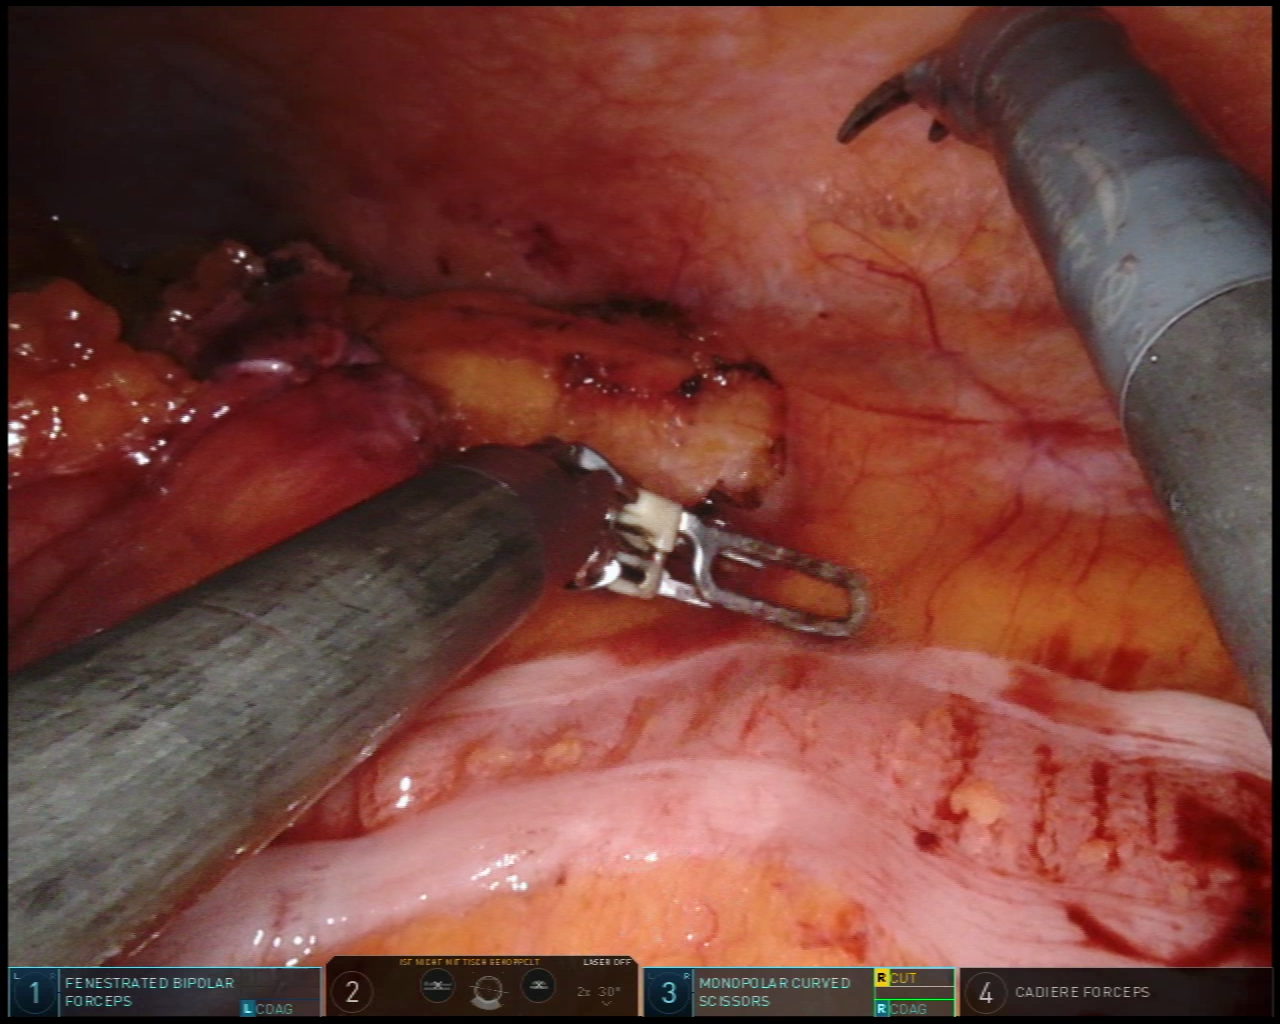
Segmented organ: colon
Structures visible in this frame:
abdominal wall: yes
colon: yes
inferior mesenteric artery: no
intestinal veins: no
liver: no
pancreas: no
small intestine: no
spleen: no
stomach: no
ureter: no
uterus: no
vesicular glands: no